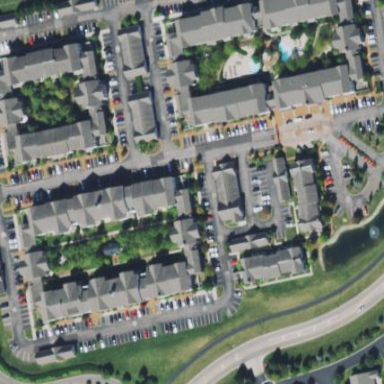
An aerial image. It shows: Residential area.